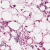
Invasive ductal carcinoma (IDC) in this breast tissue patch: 0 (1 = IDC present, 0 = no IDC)